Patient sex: F
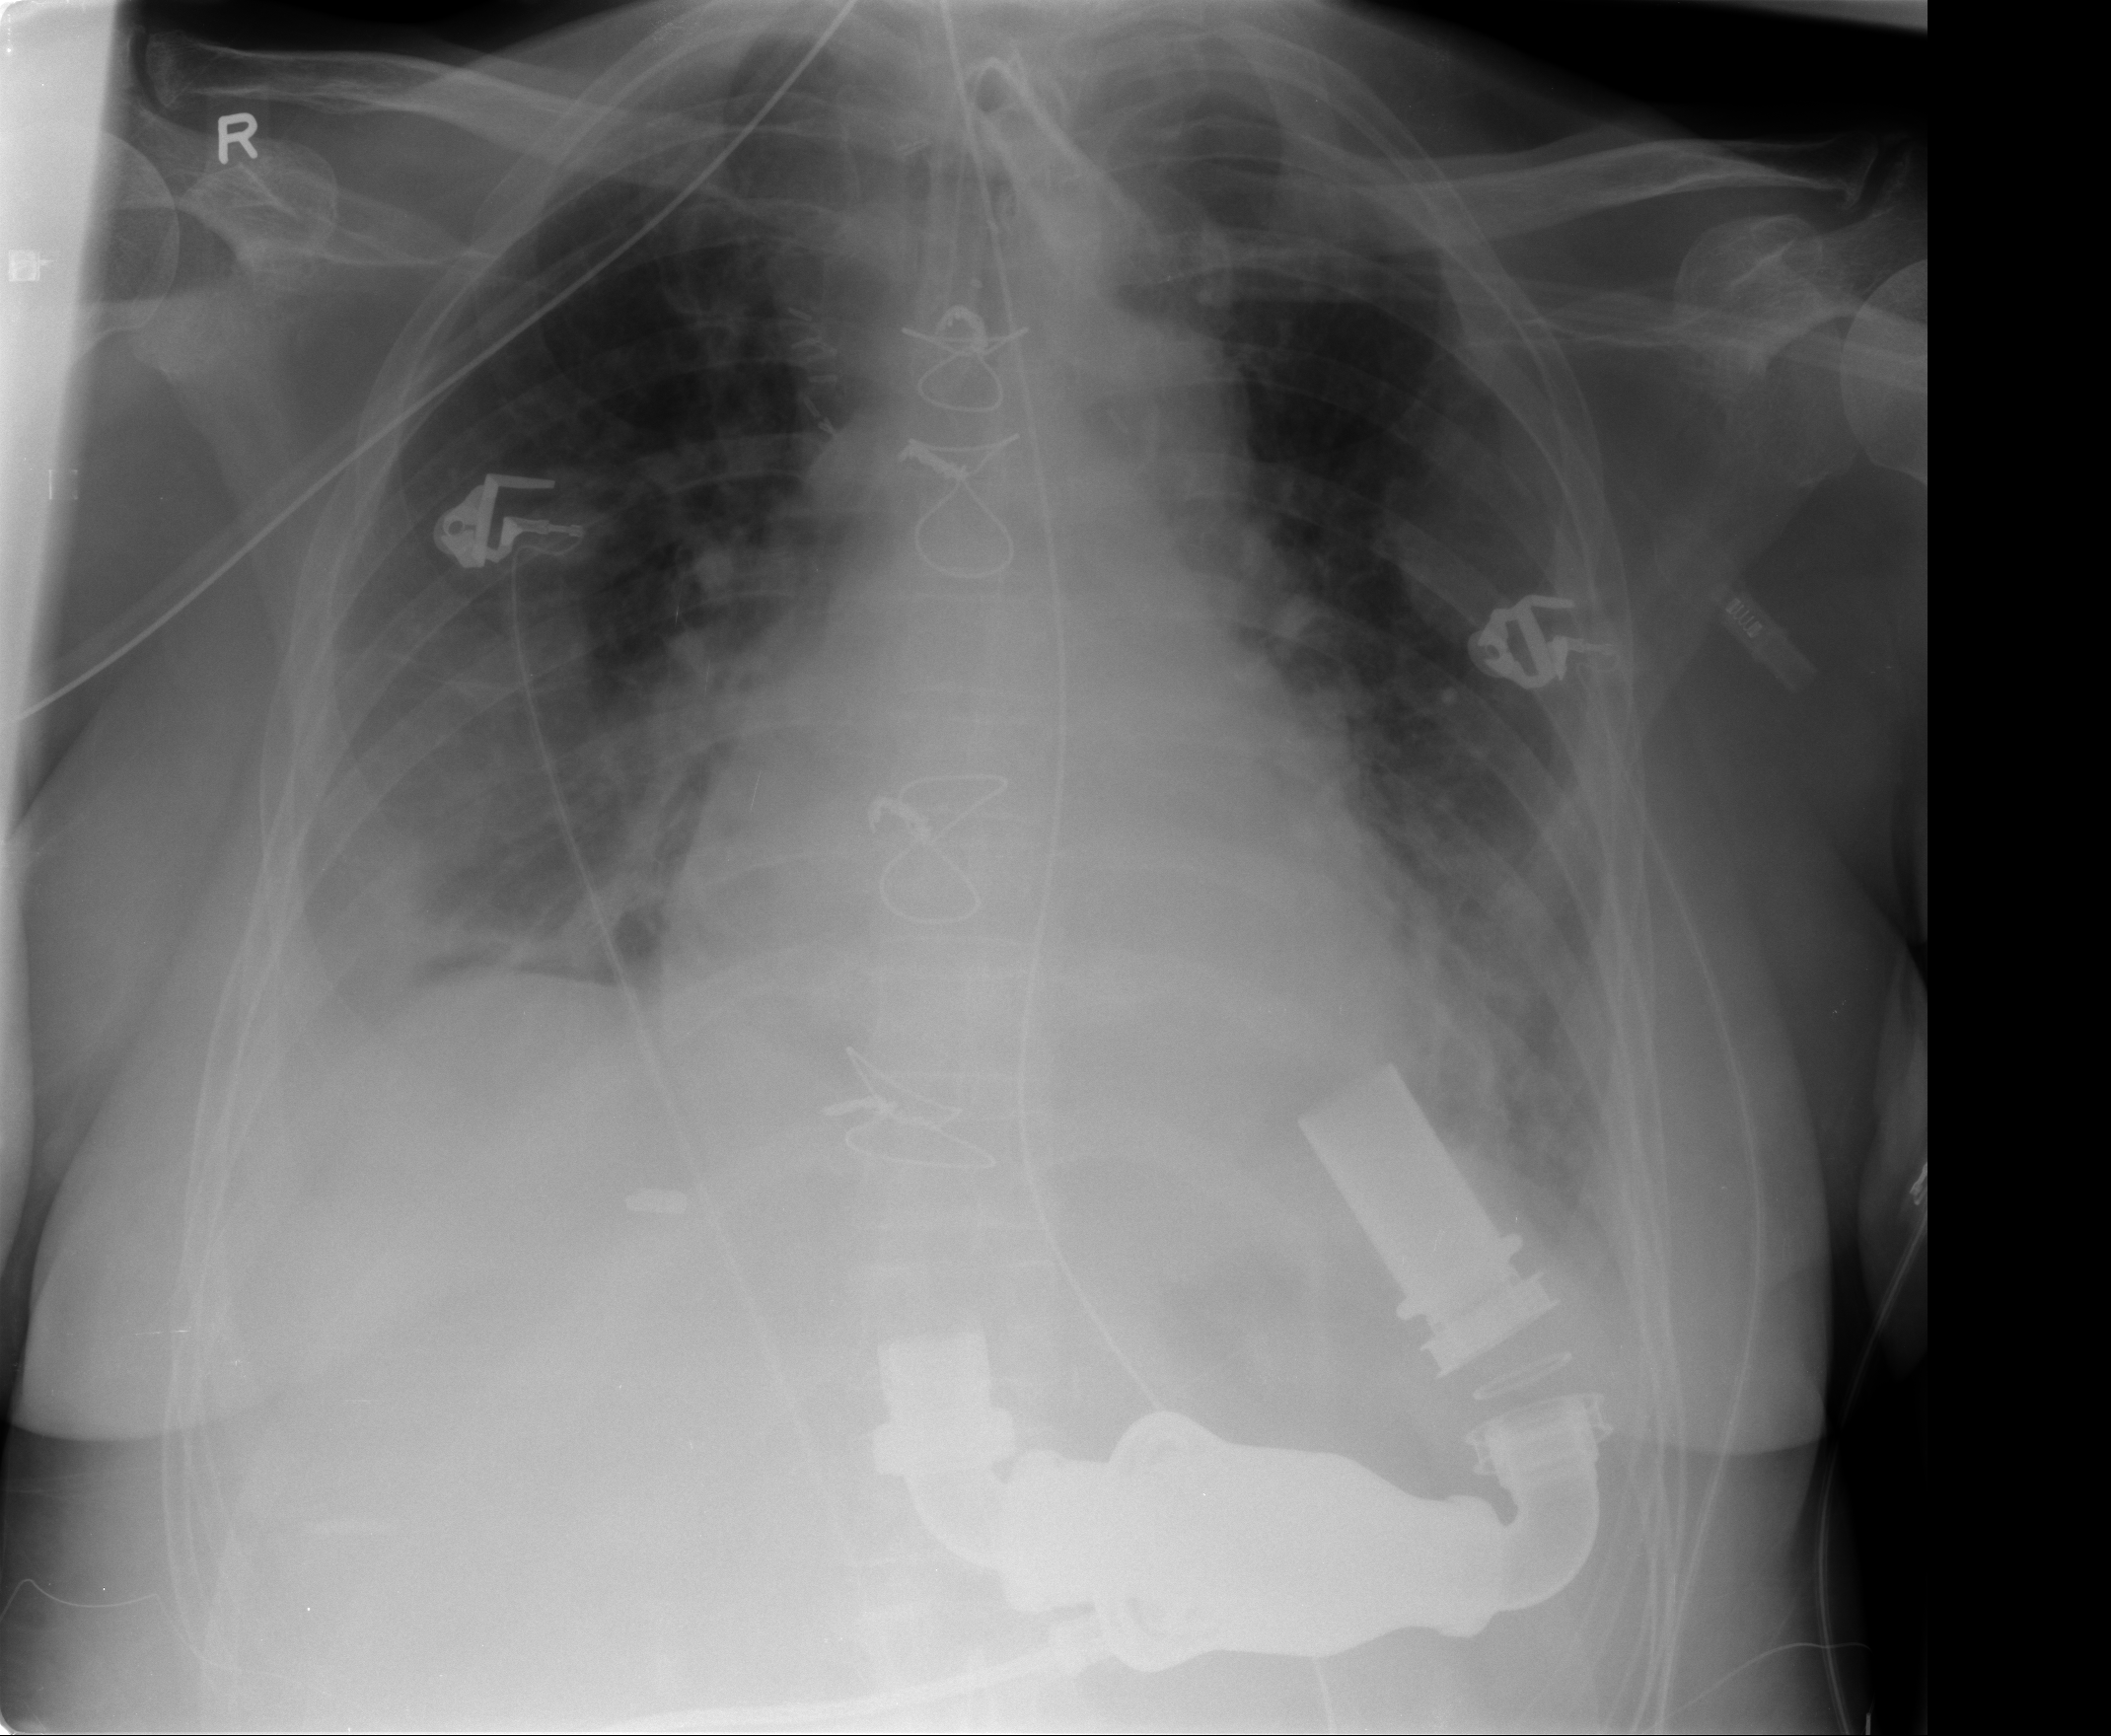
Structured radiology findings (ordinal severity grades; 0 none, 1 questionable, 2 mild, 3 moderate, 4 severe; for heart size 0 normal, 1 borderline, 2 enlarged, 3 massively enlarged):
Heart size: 2
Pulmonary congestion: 3
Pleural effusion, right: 3
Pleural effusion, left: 2
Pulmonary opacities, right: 0
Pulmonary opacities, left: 0
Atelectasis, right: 2
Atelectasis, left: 2